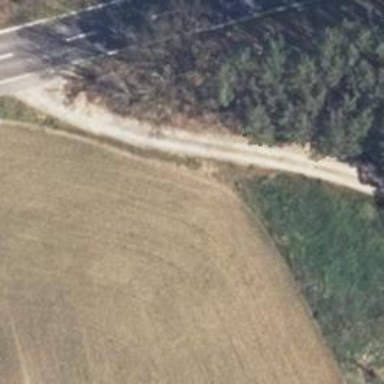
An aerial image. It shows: Gravel track with grade 2 quality.